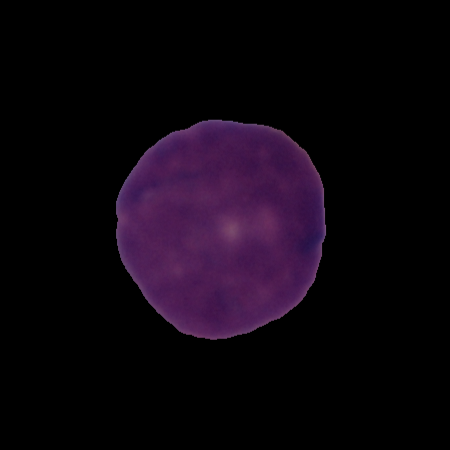
Label: cancer